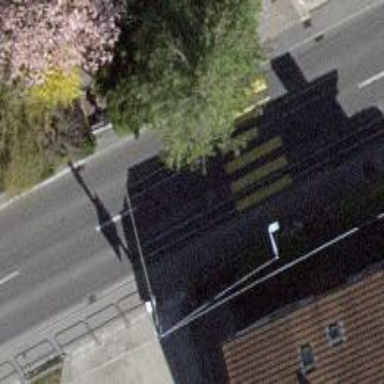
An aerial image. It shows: Marked crossing on the road.